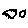
Label: cloud